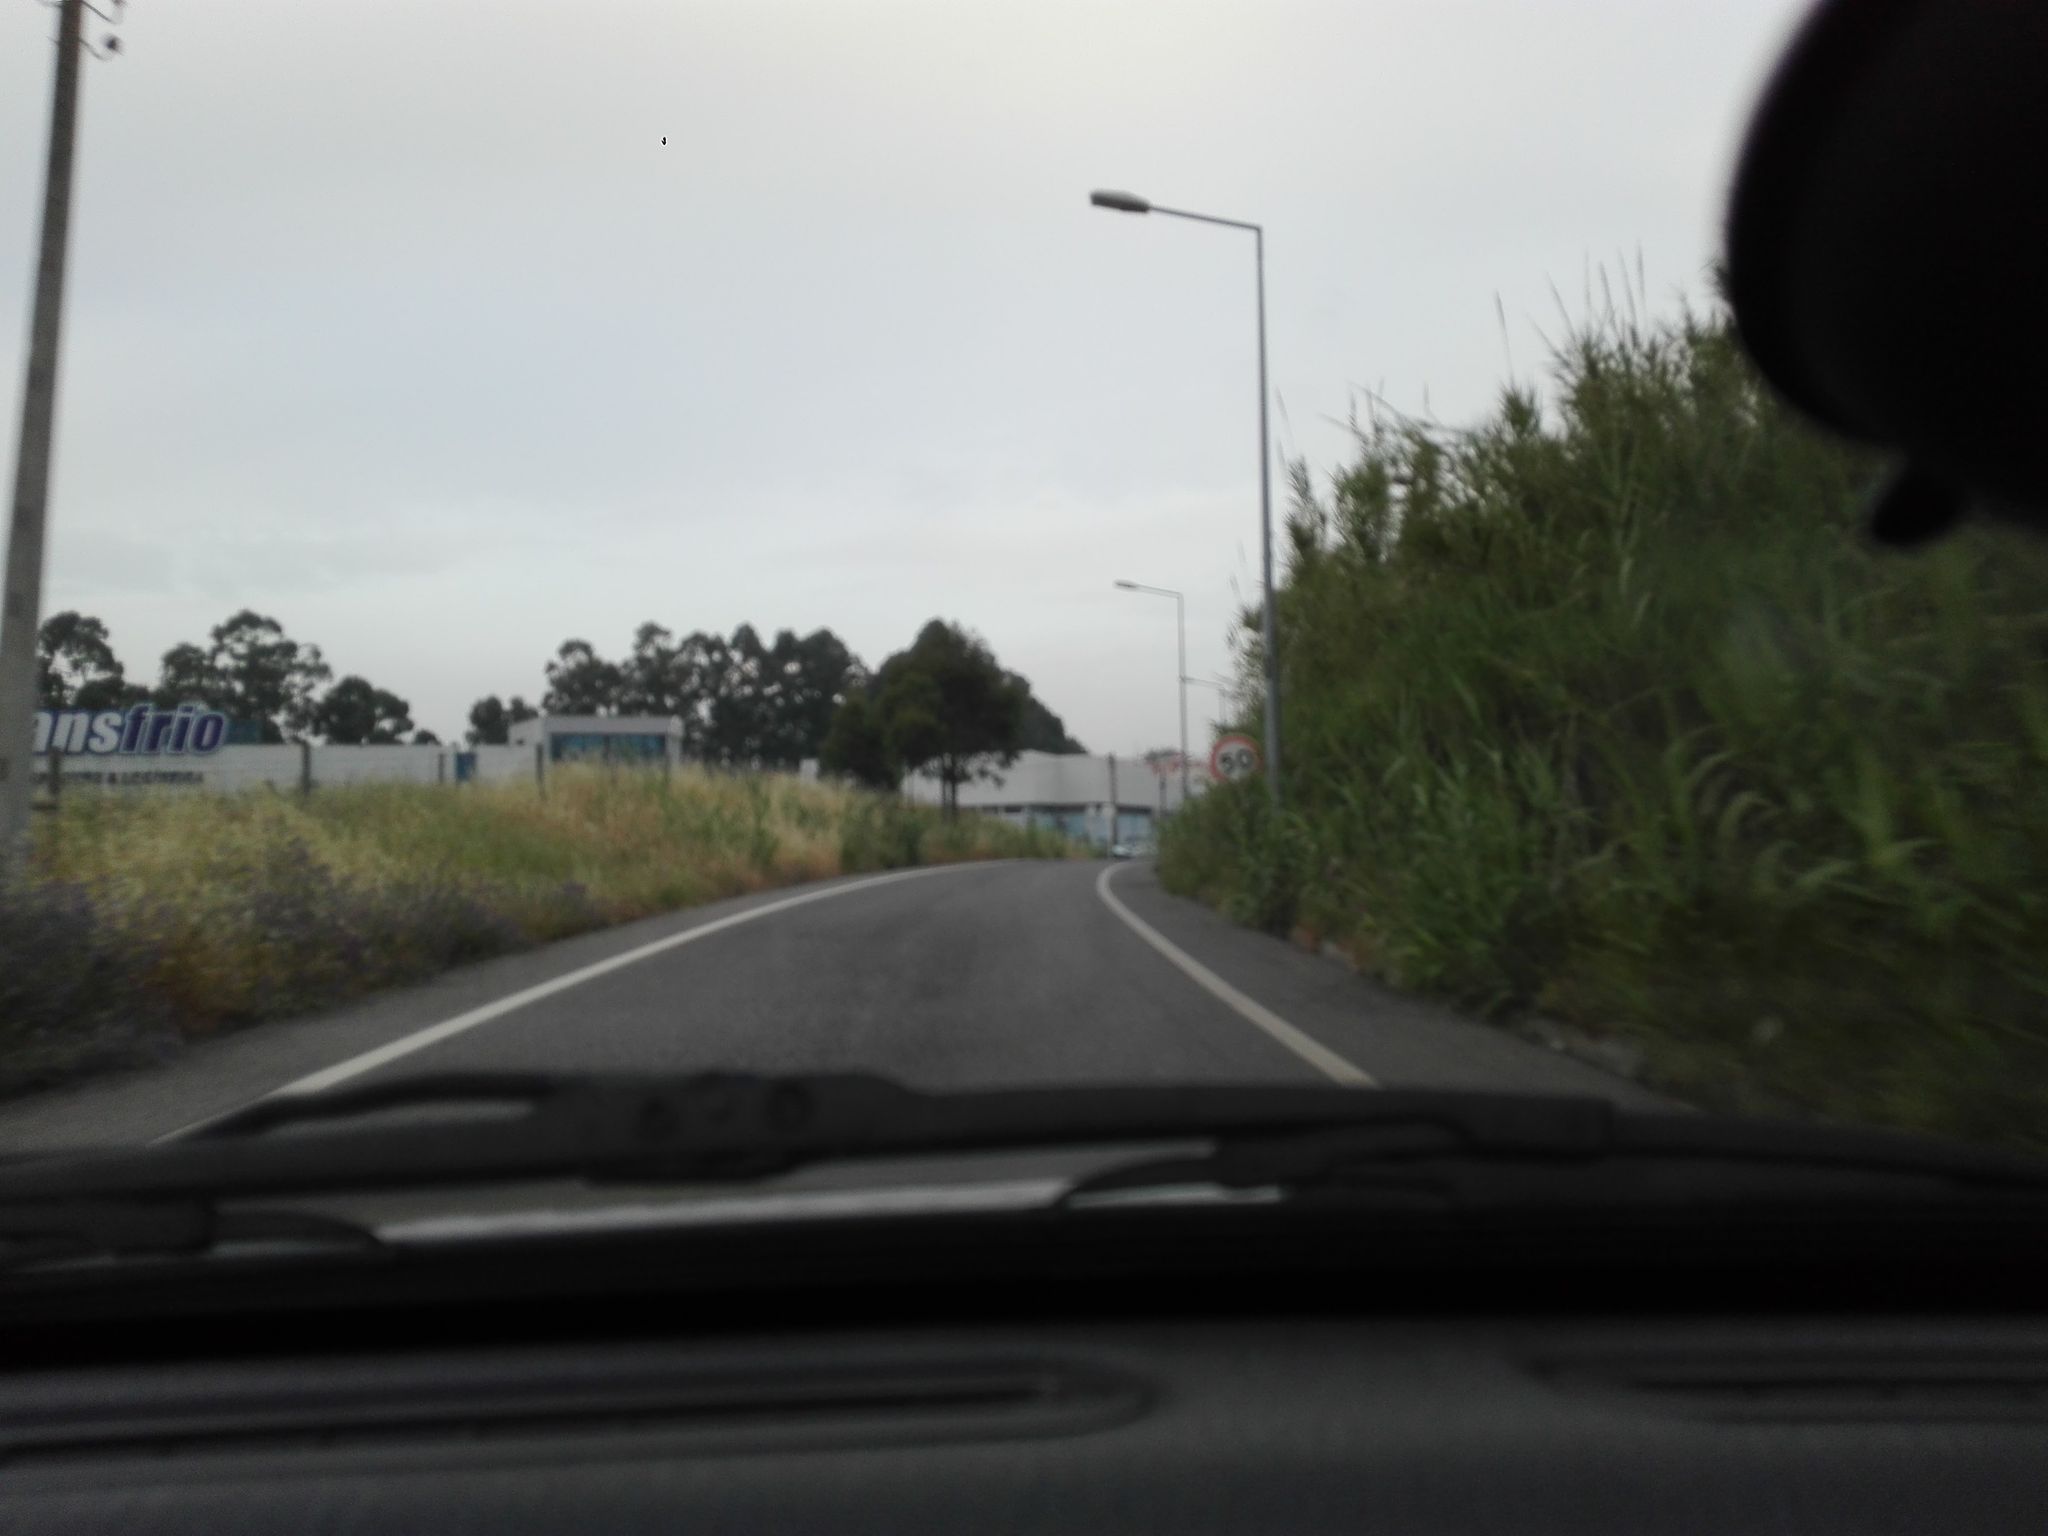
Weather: rainy
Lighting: day
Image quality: slightly poor
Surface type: driving surface
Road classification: residential, tertiary
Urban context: urban centre
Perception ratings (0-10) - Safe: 5.32, Lively: 4.01, Beautiful: 6.54, Boring: 3.34, Depressing: 7.81, Wealthy: 2.18